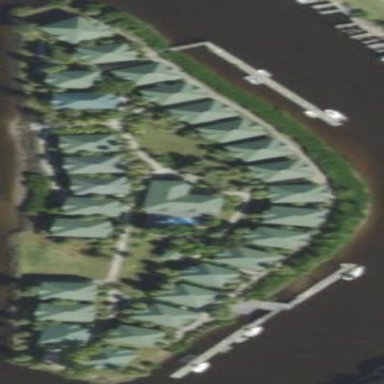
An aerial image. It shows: Hotel offering tourism services.